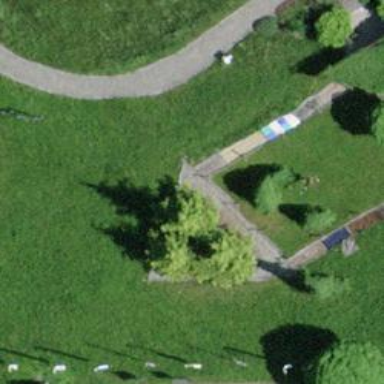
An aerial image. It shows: Path.